Brain MRI, t1w sequence, axial 2D slice.
Patient: age 29, sex M, weight 78 kg, height 1.78 m
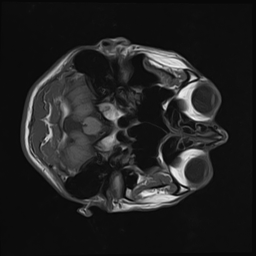